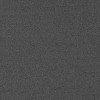
Atmospheric dust classification: dusty